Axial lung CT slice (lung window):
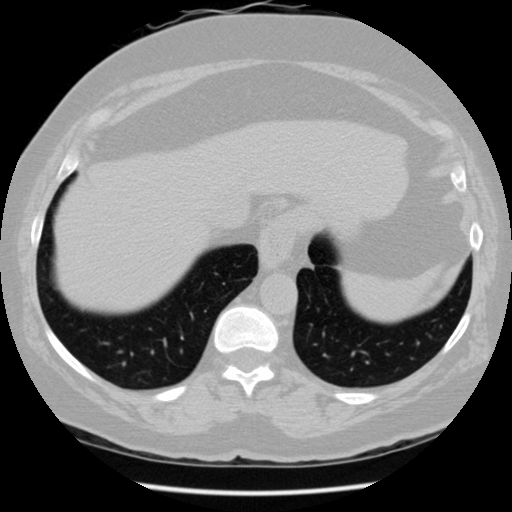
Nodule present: no